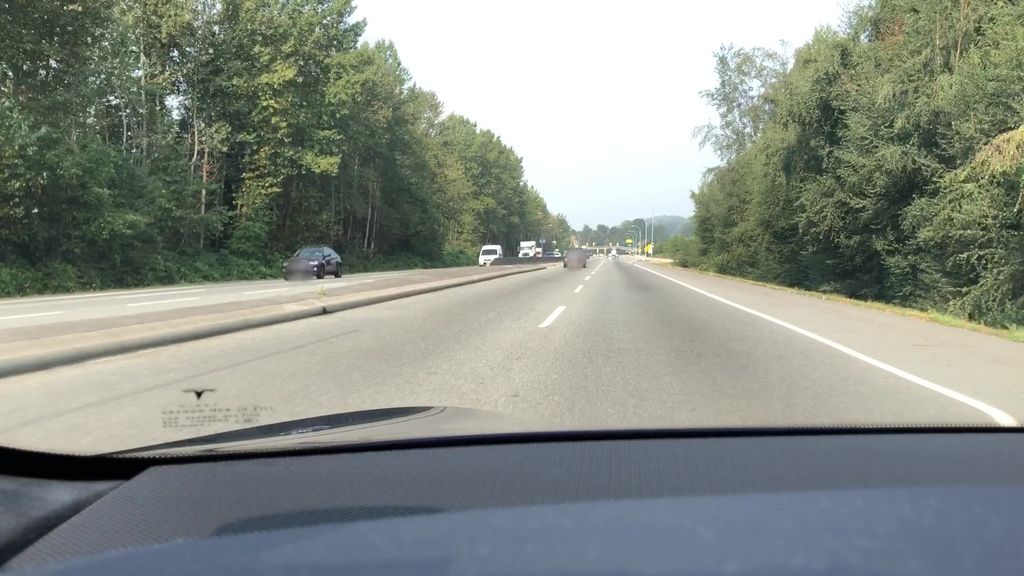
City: vancouver